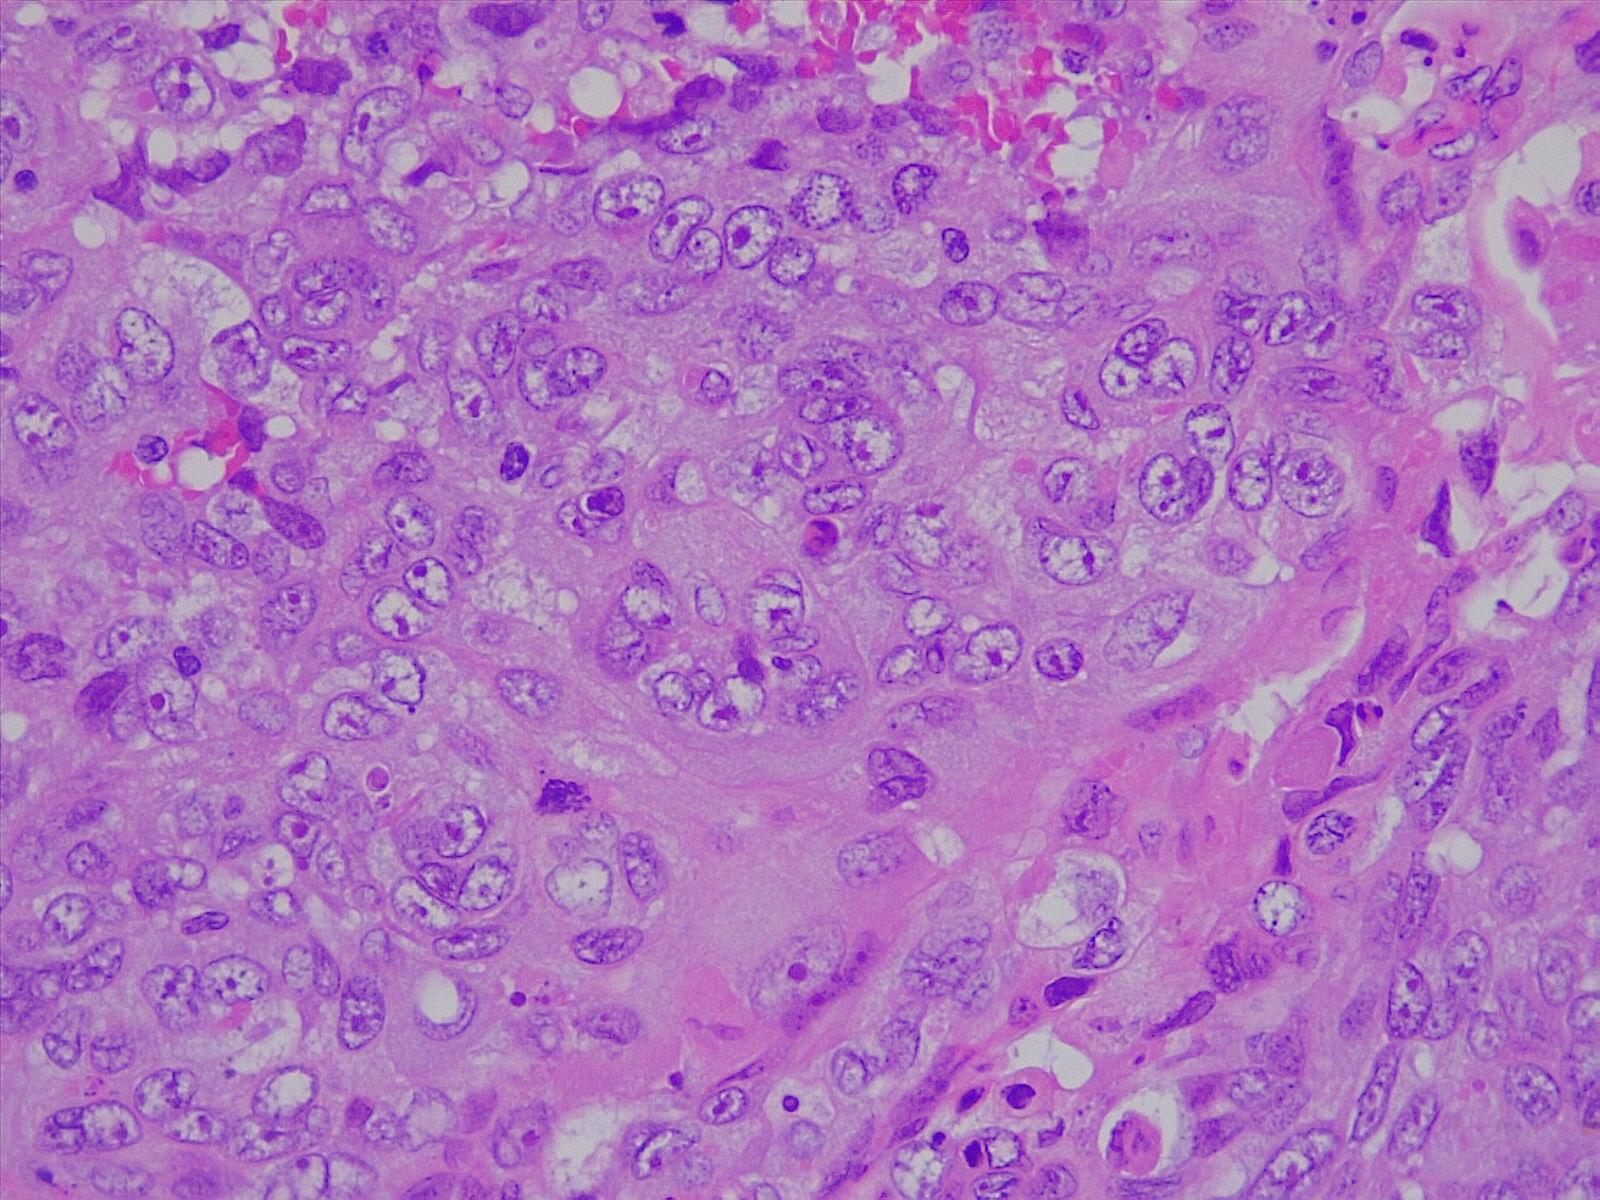
Label: lung squamous cell carcinoma, poorly differentiated